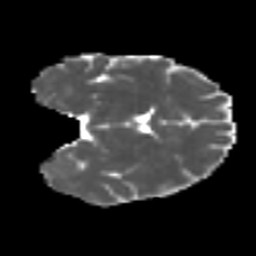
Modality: MD
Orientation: coronal
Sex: female
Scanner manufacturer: ge
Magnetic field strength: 3 T
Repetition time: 7 s
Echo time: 0.08 s